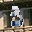
Label: 3